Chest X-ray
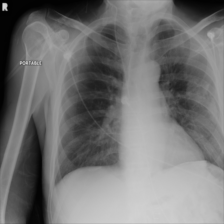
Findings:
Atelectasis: negative
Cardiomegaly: negative
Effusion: negative
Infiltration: negative
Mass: negative
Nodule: negative
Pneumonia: negative
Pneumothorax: negative
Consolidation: negative
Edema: negative
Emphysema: negative
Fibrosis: negative
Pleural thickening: negative
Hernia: negative